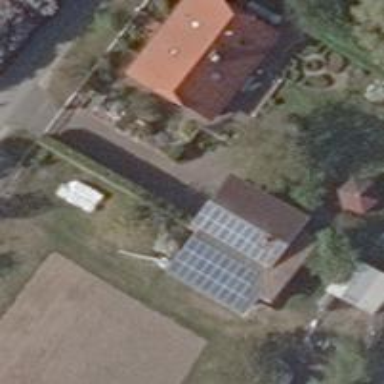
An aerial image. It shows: Small solar photovoltaic panel generator is producing electricity.